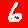
Digit: 6